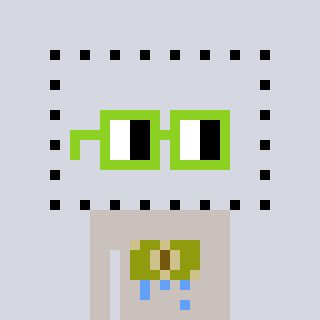
a pixel art character with square light green glasses, a void-shaped head and a foggrey-colored body on a cool background